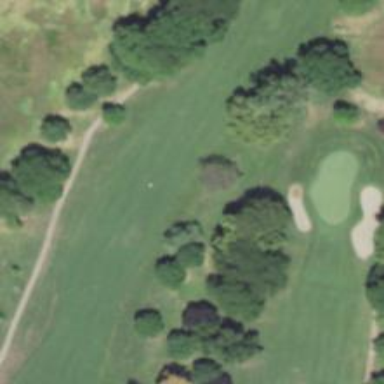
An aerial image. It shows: Golf hole.